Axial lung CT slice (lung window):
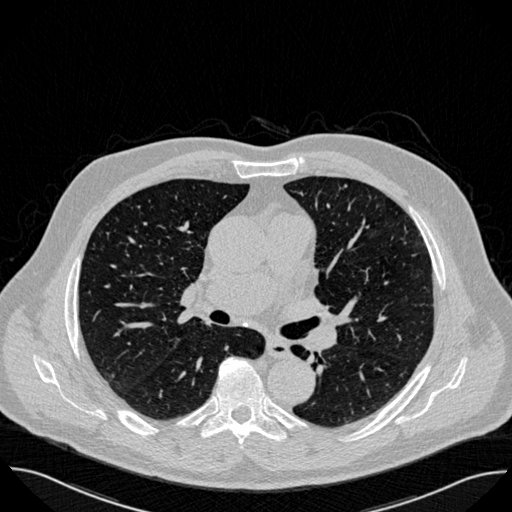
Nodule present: yes
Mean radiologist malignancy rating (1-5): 2